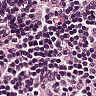
Metastatic tissue present: no